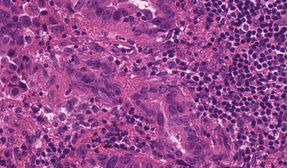
Tumor epithelial tissue: yes
Tumor-associated stroma tissue: yes
Normal tissue: no